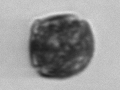
Label: Scrippsiella